Question: I am trying to load Google Map in a '<td>', but I am unable to find the issue.
'''
function initialize() {
var mapOptions = {
center: new google.maps.LatLng(33, 73),
zoom: 8,
mapTypeId: google.maps.MapTypeId.ROADMAP
};
var map = new google.maps.Map(document.getElementById("map"),
mapOptions);
}
'''
'''
<asp:Content ID="BodyContent" runat="server" ContentPlaceHolderID="MainContent">
<table class="style1">
<tr>
<td>
&nbsp;</td>
<td>
&nbsp;</td>
<td>
&nbsp;</td>
<td>
&nbsp;</td>
<td>
&nbsp;</td>
<td>
&nbsp;</td>
</tr>
<tr>
<td colspan="6" id="map" style="height:600px;">
&nbsp;</td>
</tr>
</table>
</asp:Content>
'''
You can see in the following image that how my map is loading, it should be loaded in that light gray area.

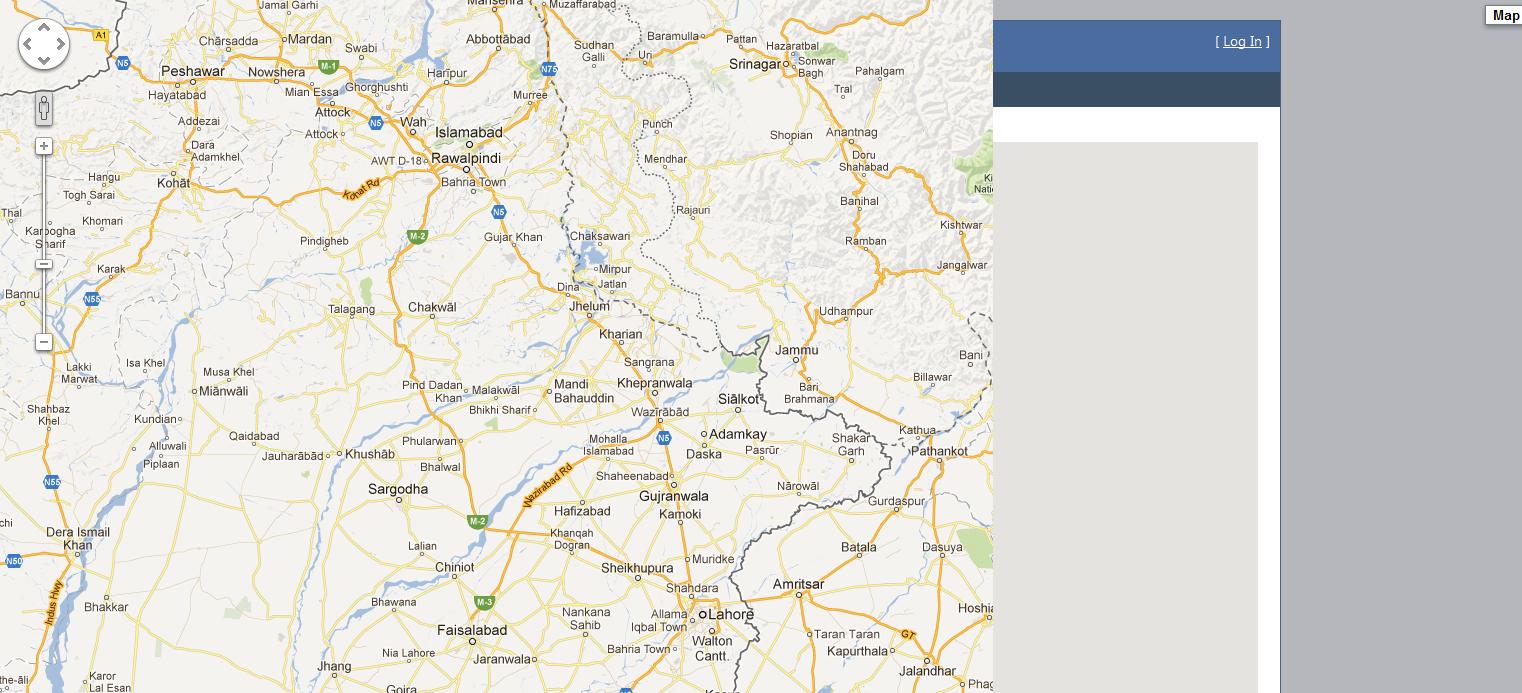
Answer: Create a div inside td
'''
<td colspan="6" style="height:600px;">
<div id="map" style="width:100%; height:100%"></div>
</td>
'''